Question: I want to create a 'div' box 'grid' so to speak.
Currently my 'div' boxes are not aligning correctly. 'div' boxes of different height cause a large vertical space in between some 'div's. The 'div' boxes are also going more to the right side.
I want the 'div' boxes to keep the same margin from each other regardless of the height of the boxes and for them to line-up from the left > right.
I want the 'div' boxes to align something like this:

Here's the example of what's happening: <URL>
HTML:
'''
.container {
position: relative;
float: left;
margin: 0;
}
.box {
position: relative;
display: block;
float: left;
width: 250px;
margin-left: 1.5em;
margin-bottom: 0.5em;
padding: 0 10px 0;
color: #666;
background: #fff;
border: 1px solid #d2d2d2;
border-radius: 3px;
}
.box h3 {
position: relative;
display: block;
height: 20px;
line-height: 1.3em;
width: 260px;
margin: 0;
padding: 5px 10px;
left: -15px;
top: 8px;
color: #cfcfcf;
text-shadow: 0 1px 1px #111;
border-top: 1px solid #ccc;
border-bottom: 1px solid #ccc;
background: #333;
box-shadow: 0 1px 2px rgba(0, 0, 0, 0.3);
}
'''
'''
<div class="container">
<div class="box" style="height:225px;">
<h3>Blah blah</h3>
</div>
<div class="box" style="height:160px;">
<h3>Blah blah</h3>
</div>
<div class="box" style="height:200px;">
<h3>Blah blah</h3>
</div>
<div class="box" style="height:180px;">
<h3>Blah blah</h3>
</div>
<div class="box" style="height:150px;">
<h3>Blah blah</h3>
</div>
<div class="box" style="height:170px;">
<h3>Blah blah</h3>
</div>
</div>
'''
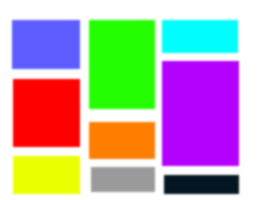
Answer: The simplest way I can think of using pure CSS would be to designate columns.
I surrounded each "column" with a div, and floated those divs left.
Here's an updated fiddle: <URL>
This should keep the margins equal like you wanted
New HTML
'''
<div class="container">
<div class="subcontainer">
<div class="box" style="height:225px;">
<h3>Blah blah</h3>
</div>
<div class="box" style="height:180px;">
<h3>Blah blah</h3>
</div>
</div>
<div class="subcontainer">
<div class="box" style="height:160px;">
<h3>Blah blah</h3>
</div>
<div class="box" style="height:200px;">
<h3>Blah blah</h3>
</div>
<div class="box" style="height:150px;">
<h3>Blah blah</h3>
</div>
<div class="box" style="height:170px;">
<h3>Blah blah</h3>
</div>
</div>
'''
Added to CSS
'''
.subcontainer{
float: left;
}
'''